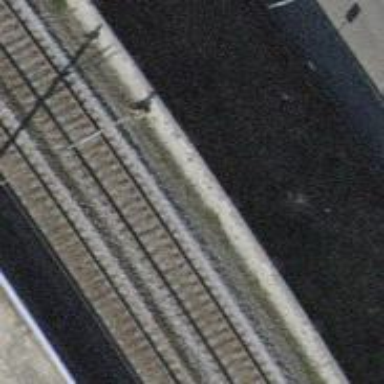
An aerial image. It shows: Railway with electrified contact lines running along embankment.